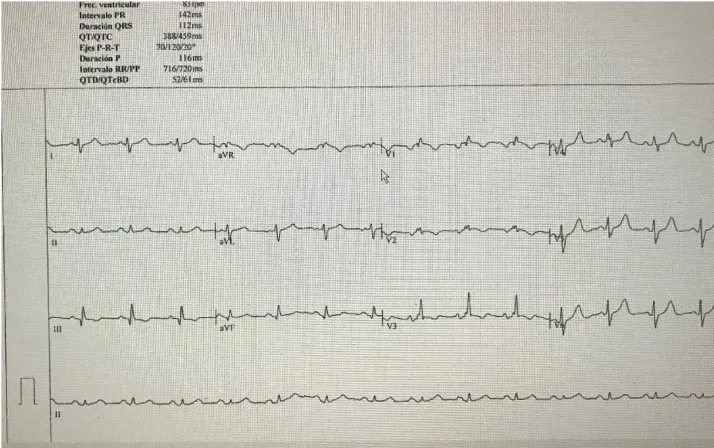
The ECG with Q waves in DII, DIII and AVF, negative T waves in VI V2 and V3 without alteration of the ST segment.
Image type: electrography (ekg)